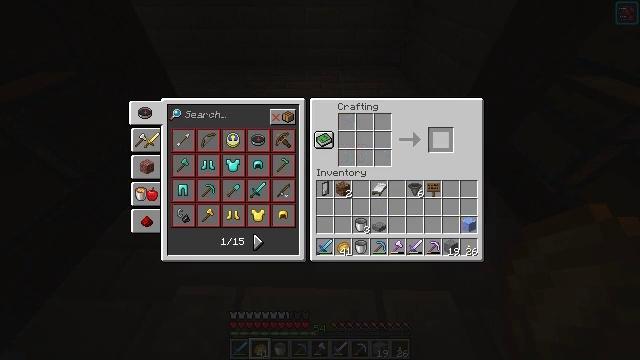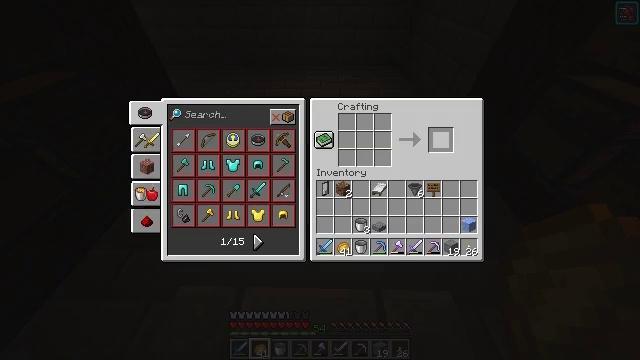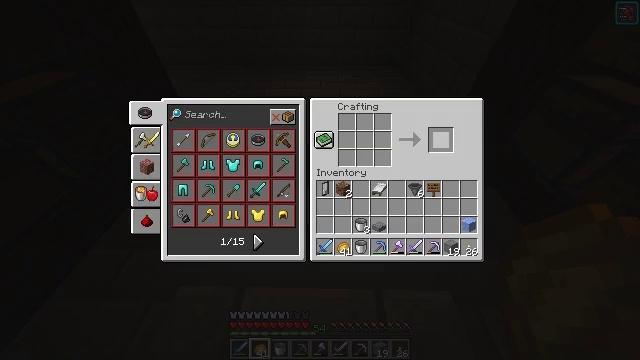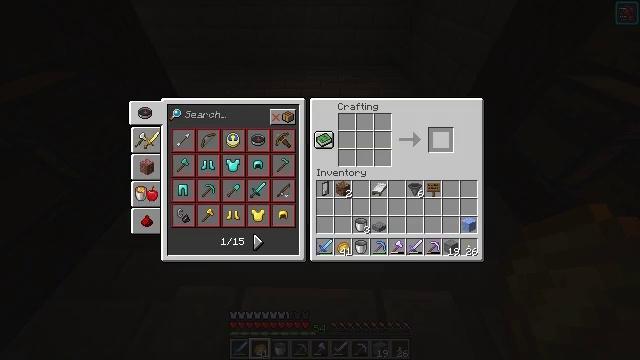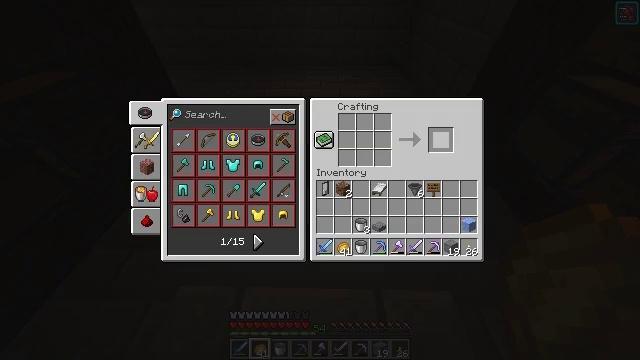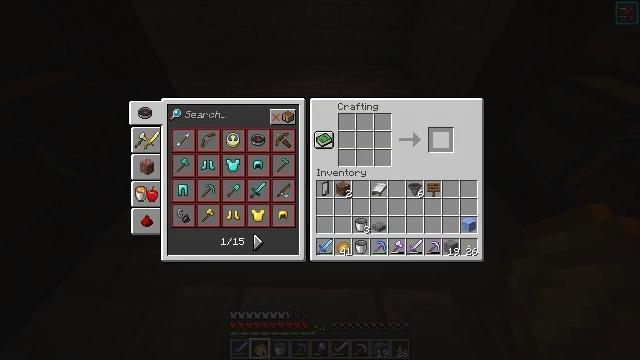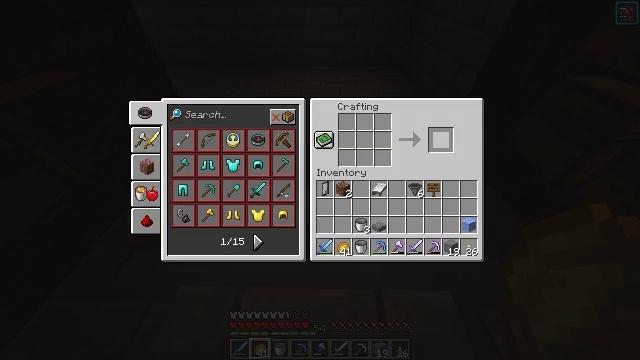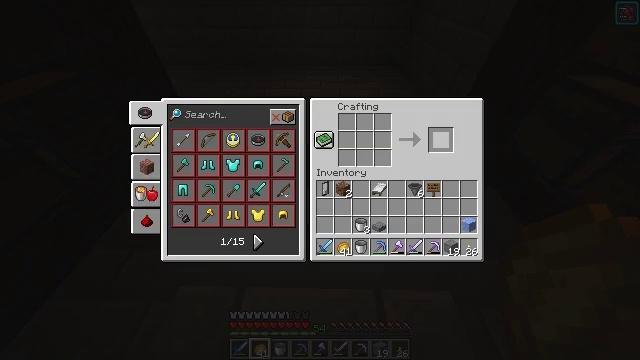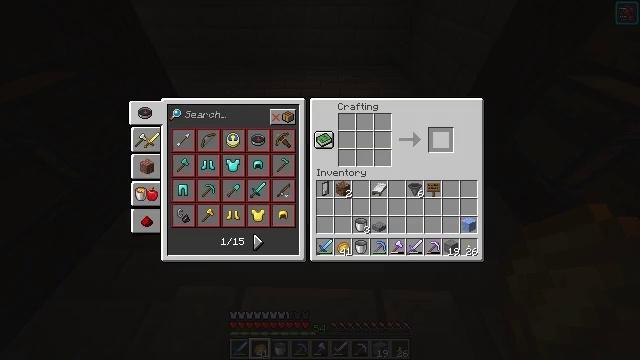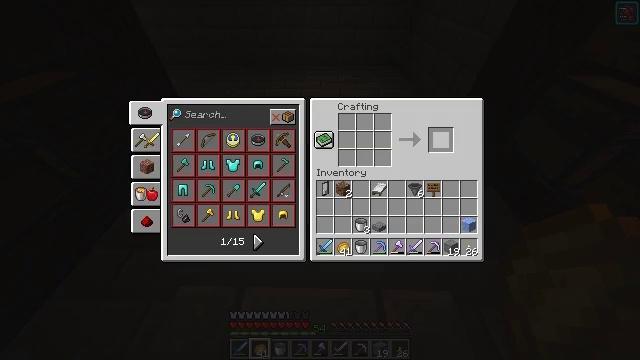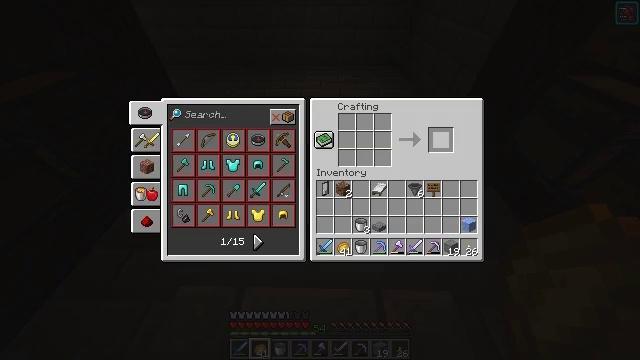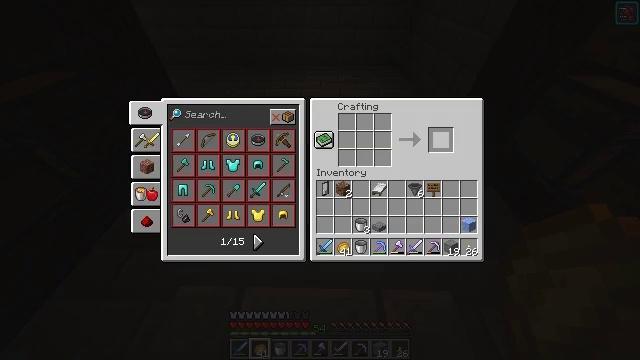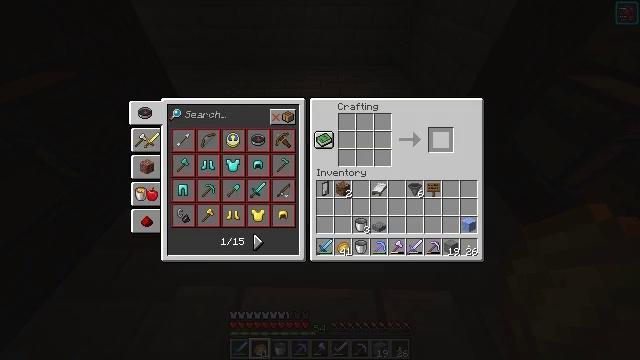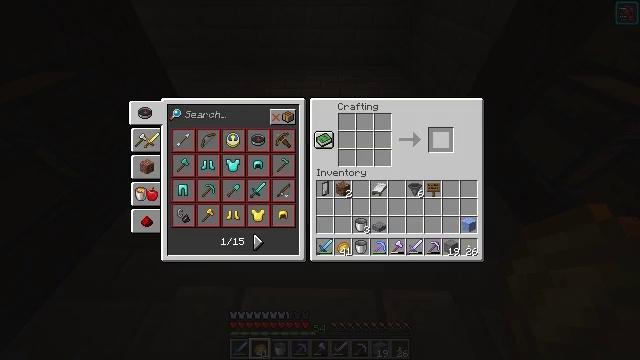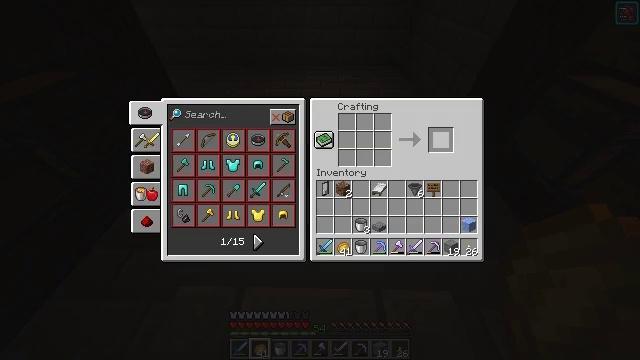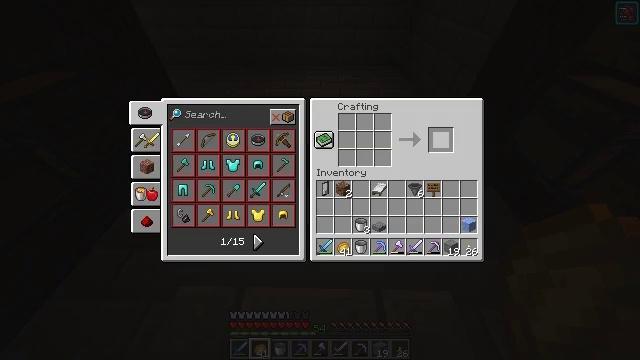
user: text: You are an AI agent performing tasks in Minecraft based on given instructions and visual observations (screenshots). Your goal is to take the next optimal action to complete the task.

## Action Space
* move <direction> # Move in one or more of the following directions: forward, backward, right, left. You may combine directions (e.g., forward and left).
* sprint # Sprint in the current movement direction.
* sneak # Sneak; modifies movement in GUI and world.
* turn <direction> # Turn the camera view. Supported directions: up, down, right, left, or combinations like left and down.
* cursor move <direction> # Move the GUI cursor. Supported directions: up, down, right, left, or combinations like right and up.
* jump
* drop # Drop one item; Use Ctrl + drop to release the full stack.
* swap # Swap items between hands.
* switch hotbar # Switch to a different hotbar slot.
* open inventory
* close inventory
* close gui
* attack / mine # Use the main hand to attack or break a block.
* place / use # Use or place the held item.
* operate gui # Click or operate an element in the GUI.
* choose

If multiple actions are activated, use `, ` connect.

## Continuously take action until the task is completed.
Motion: motion action
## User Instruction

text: Combine glowstone dust in the 2x2 grid to craft a glowstone.
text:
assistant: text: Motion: open gui
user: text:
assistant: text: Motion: no_op
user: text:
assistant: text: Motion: no_op
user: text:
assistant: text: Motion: no_op
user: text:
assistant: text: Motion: no_op
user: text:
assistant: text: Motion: no_op
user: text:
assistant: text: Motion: no_op
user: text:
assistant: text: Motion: no_op
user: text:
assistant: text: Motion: no_op
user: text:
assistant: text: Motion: no_op
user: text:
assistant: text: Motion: no_op
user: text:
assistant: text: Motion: no_op
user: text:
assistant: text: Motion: no_op
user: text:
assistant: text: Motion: no_op
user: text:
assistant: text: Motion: no_op
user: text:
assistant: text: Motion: no_op
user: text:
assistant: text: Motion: no_op
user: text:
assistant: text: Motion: no_op
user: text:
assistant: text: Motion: no_op
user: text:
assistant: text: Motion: no_op
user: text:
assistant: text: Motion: close gui
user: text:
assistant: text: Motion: no_op
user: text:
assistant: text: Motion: no_op
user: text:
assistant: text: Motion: no_op
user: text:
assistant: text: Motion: move forward
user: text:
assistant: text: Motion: no_op
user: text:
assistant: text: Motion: move forward, turn left
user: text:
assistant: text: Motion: move forward, turn left and up
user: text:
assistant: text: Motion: move forward, turn left and up
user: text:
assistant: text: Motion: move forward, turn left and up